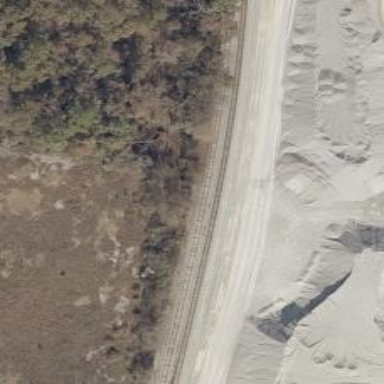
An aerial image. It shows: Railway siding with rails.